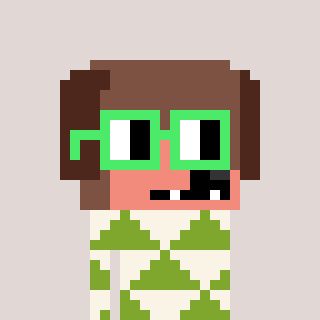
a pixel art character with square light green glasses, a dog-shaped head and a slimegreen-colored body on a warm background